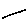
Label: line